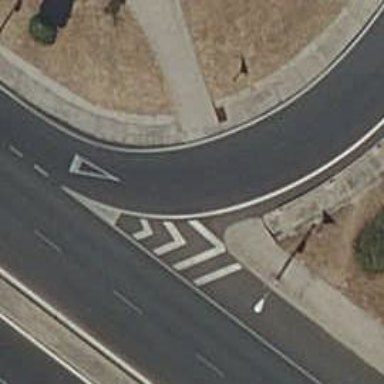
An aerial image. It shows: Kerb serving as barrier.